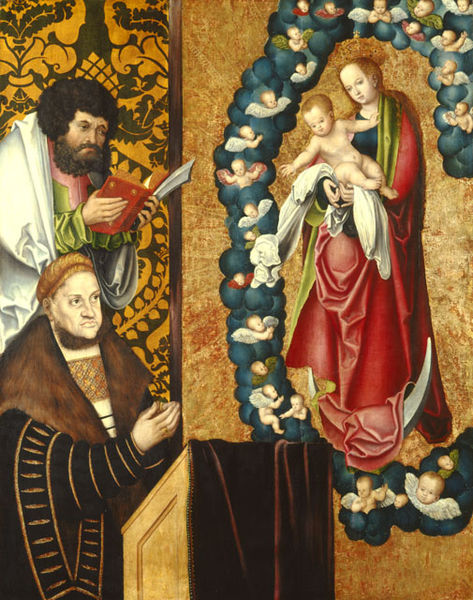
Titel: Friedrich der Weise vor Muttergottes
Künstler: Lucas d. Ä. Cranach
Standort: Karlsruhe
Institution: Staatliche Kunsthalle Karlsruhe
Schlagwörter: blau, blätter, flügel, gemälde, himmel, mann, nackt, umhang, weiß, wolken, gelb, grün, menschen, ocker, blumen, braun, bunt, frau, haar, hintergrund, hut, kleid, männer, orange, schwarz, tisch, türkis, blüten, rot, tuch, wolke, beige, haube, muster, ornament, bart, blond, kappe, mütze, wand, arm, barock, bibel, falten, gesicht, halten, hermelin, kragen, messer, pelz, rahmen, samt, vollbart, gelehrte, herr, hände, kirche, geistlicher, gewand, gold, haare, mantel, stoff, adel, kaufmann, kind, mutter, girlande, pflanzen, krone, locken, renaissance, schön, fliegen, kinder, engel, engelchen, putte, putto, fell, kopfbedeckung, baby, bank, figuren, friedrich, angst, bischof, weib, detail, dekor, lesen, ornamente, verzierung, woken, podest, ring, mond, knabe, buch, vergoldet, religion, schweben, halbmond, jungfrau, mondsichel, sichel, säbel, knien, adeliger, nerz, beten, gebet, kranz, brokat, altar, pult, ranke, prister, pelzkragen, heiligenschein, pelzmantel, hubi, kanzel, christus, jesus, jesus christus, schreiben, knieend, kniend, mittelalter, andacht, herzog, klerus, knieen, priester, segnen, mönch, luther, predigt, geistliche, heiliger, lesepult, heilige, fresko, dürer, edelmann, grund, golden, anbeten, heilig, putten, maria, madonna, rosenkranz, anbetung, betend, mutter gottes, geflügelt, jenseits, fellkragen, putti, petrus, sakral, verzierungen, goldgrund, ikone, altdeutsch, vergoldung, altarbild, hubertus, tafelbild, christi, ornat, säugling, erlöser, pater, affen, lektüre, schar, gottesmutter, tonsur, hubertus kohle, jesuskind, fugger, retabel, stifter, maria mit kind, betender, betstuhl, madonna mit kind, reformation, mandorla, holbein, katholisch, apostel, neugeboren, puten, himmelskönigin, meyer, bürgermeister, wolkenband, seraphim, messias, patron, jesusknabe, bartholomäus, goldhintergrund, gottessohn, kirchenmann, betet, orant, sohn gottes, jasus, unsere liebe frau, heilige maria, auftraggeber, christkind, mäzen, pel, rot braun, mondsichelmadonna, maria jesuskind, madonna mit dem kind, christlicher, ot, k, angelo, kranu, engelein, redepult, messssssser, buch krone mond engel, 3 könige, weiuss, engelswolke, mit dem kind, schriftgelehrter, mondsichel#, meier, engelkranz, rotbraqu, wolkjen, engelsreigen, engerl, betendpelz, aria, sicherl, christkönig, goldhimtergrund, heilland, erretter, jesus von nazaret, gottesgebärerin, maria von nazaret, hkopfbedeckung, golgrund, bürgermiester